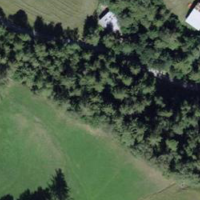
EUNIS habitat code: 41
Species observed at this site:
Bucanetes githagineus